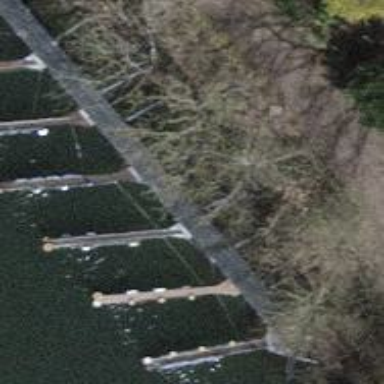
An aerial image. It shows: Metal pier with mooring facilities.